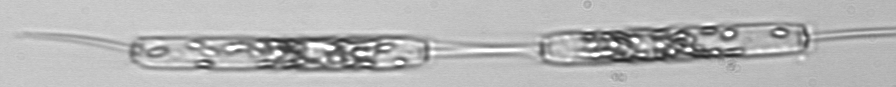
Label: Ditylum_brightwellii